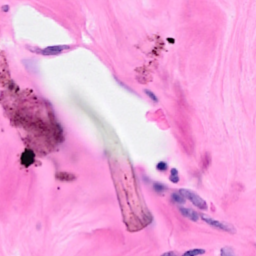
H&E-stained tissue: Breast